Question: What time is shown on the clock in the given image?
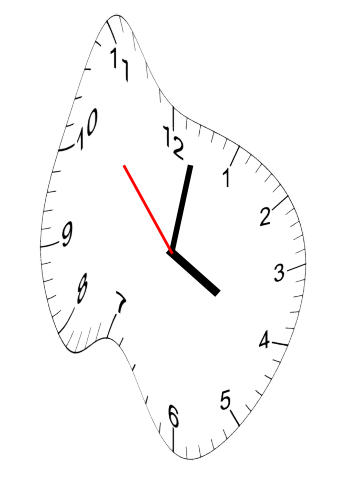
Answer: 04:01:53